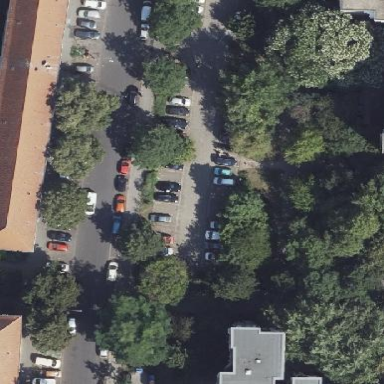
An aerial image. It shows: Parking area with paving stones.